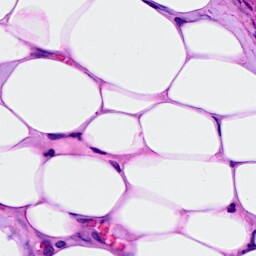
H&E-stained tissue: Breast